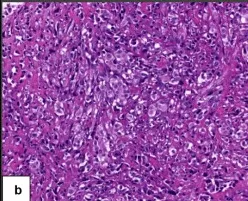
Peritoneal biopsy stained with hematoxylin and eosin (H&E). And 20x magnification.
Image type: pathology (h&e)